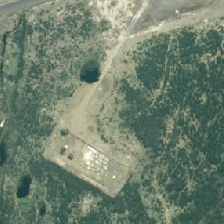
Land cover: herbaceous_freshwater_vege